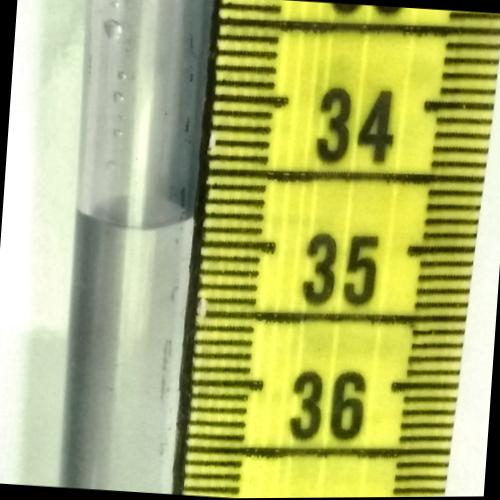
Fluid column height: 34.9 cm